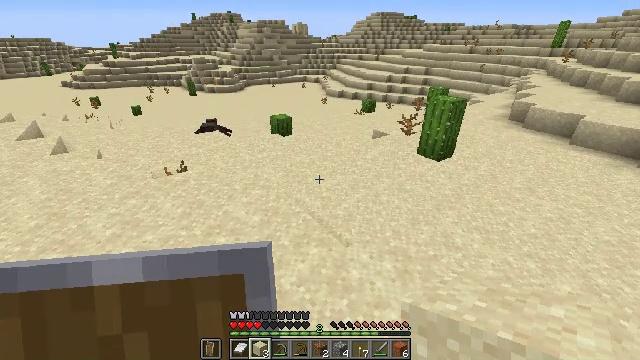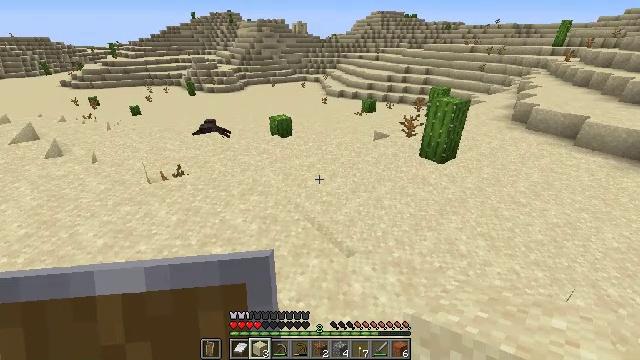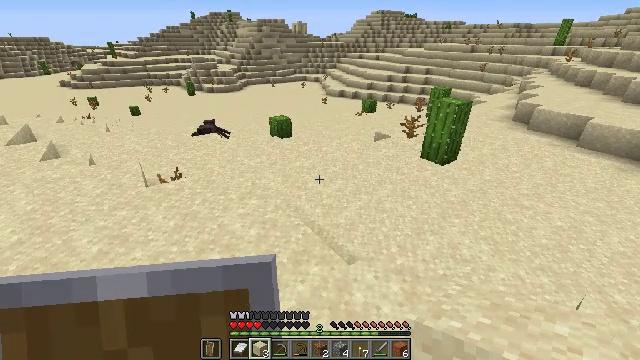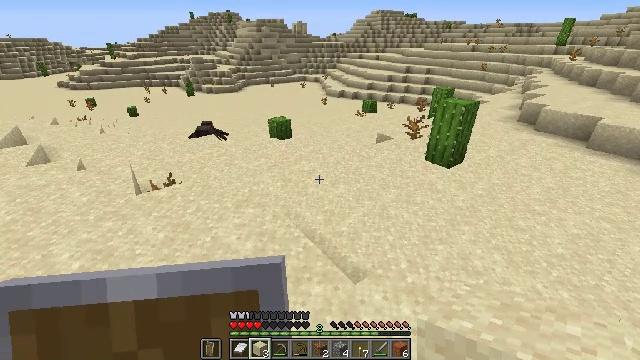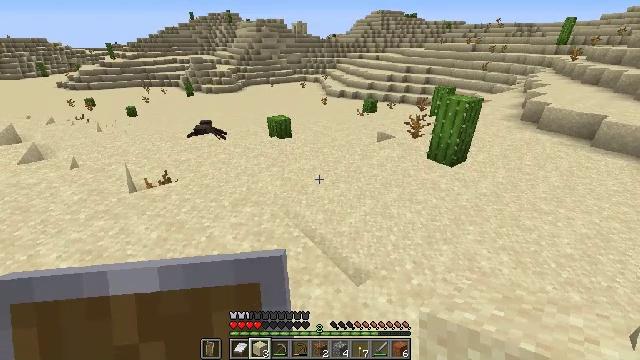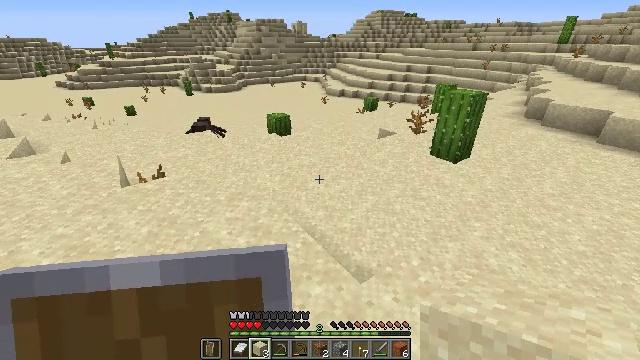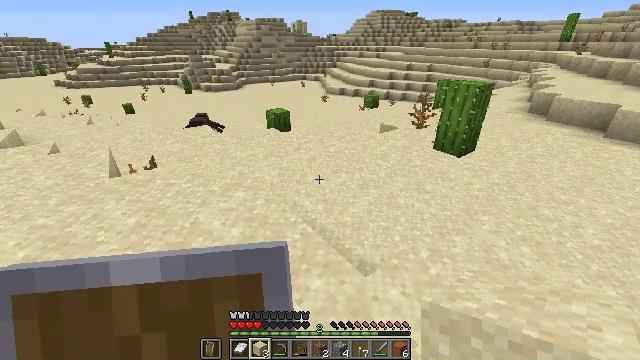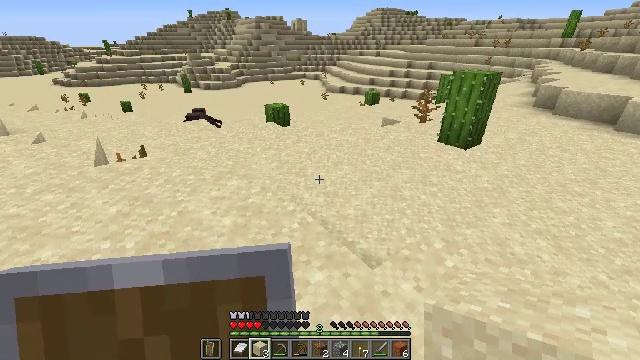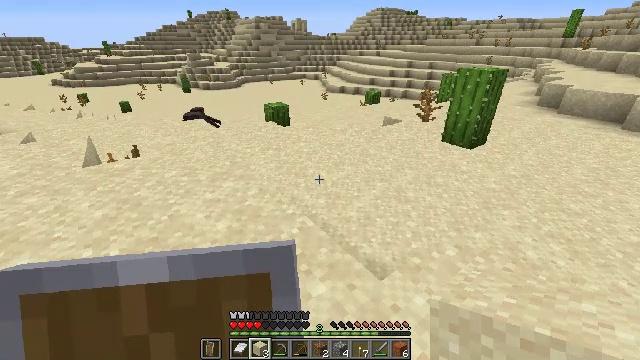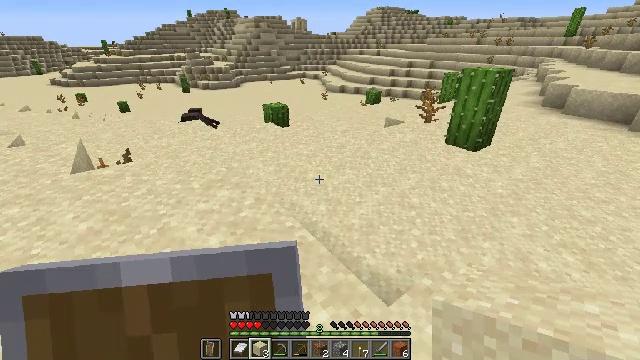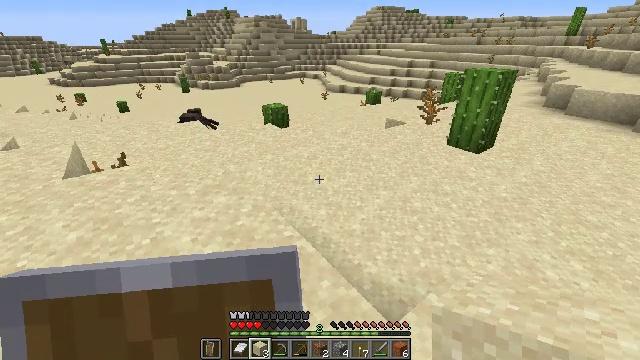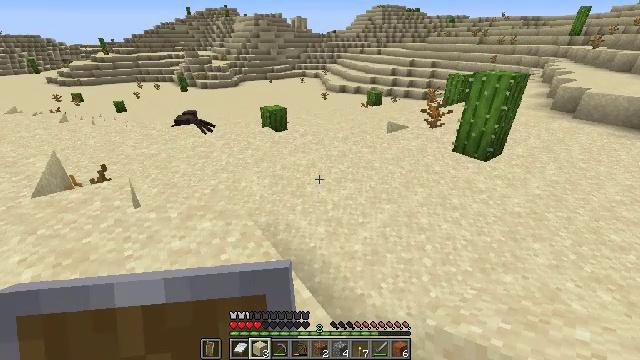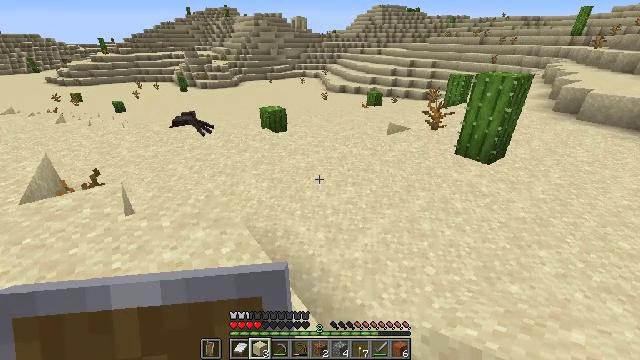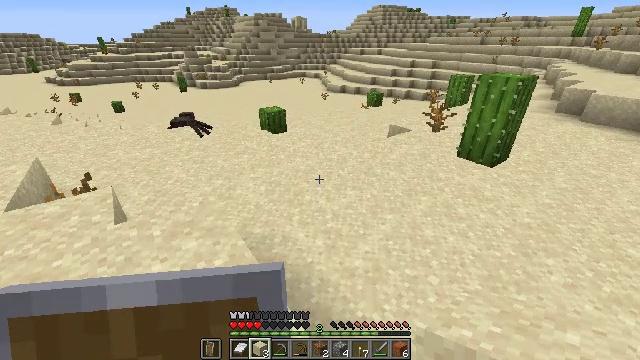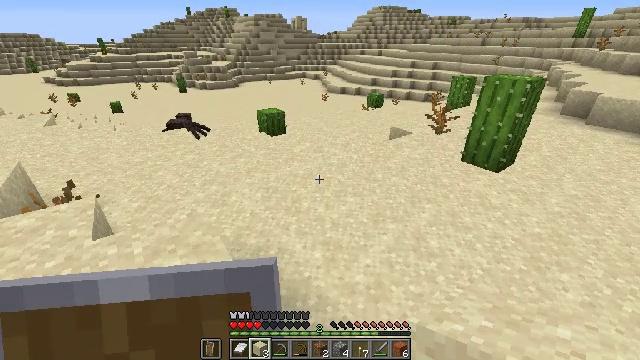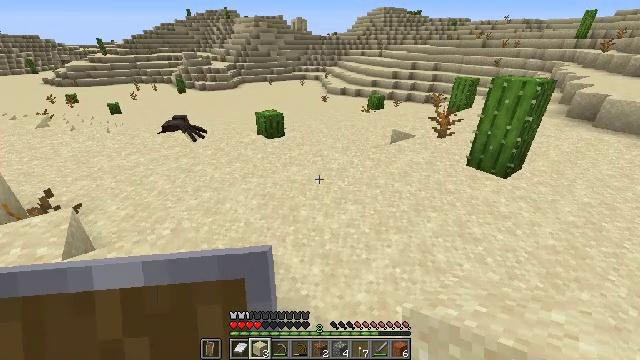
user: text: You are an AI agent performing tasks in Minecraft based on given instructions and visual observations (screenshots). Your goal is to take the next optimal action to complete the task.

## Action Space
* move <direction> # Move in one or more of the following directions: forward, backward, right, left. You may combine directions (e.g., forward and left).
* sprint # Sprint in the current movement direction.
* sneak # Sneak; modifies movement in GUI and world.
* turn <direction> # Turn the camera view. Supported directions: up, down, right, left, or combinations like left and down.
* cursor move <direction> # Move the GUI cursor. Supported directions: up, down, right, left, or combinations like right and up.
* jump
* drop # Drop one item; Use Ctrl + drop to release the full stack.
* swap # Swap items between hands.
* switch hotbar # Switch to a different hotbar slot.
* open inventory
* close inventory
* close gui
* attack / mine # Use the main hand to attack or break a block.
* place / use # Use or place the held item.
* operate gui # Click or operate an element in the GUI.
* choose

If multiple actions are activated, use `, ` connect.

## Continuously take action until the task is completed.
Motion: motion action
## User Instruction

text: Collect sand to make glass.
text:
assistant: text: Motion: move forward
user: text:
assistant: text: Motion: move forward
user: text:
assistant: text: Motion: move forward
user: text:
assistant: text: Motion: move forward
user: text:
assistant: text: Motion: move forward
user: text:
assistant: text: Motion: move forward
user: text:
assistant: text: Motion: move forward
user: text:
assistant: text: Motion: move forward
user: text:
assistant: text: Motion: move forward
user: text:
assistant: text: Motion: move forward
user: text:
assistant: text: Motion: move forward
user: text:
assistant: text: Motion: move forward
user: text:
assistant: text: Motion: move forward
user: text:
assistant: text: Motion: move forward
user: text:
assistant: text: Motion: move forward
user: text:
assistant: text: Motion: move forward
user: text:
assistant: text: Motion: move forward
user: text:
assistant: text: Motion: move forward
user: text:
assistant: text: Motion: move forward
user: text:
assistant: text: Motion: move forward
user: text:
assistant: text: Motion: move forward
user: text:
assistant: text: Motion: move forward
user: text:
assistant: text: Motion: move forward
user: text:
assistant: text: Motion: move forward
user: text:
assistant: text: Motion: move forward
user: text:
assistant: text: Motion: move forward
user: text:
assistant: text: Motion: move forward, turn left
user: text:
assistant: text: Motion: move forward
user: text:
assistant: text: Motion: move forward
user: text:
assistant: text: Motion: move forward